Field crop: tomato
Growth stage: 1
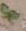
Species: solanum